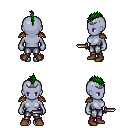
a pixel art fantasy rpg character, female body template, dark elf, purple skin, leather shoulder armor, metal pants, green mohawk hairstyle, iron tiara, brown shoes, dagger, four views (front, back, left, right), 2x2 character sprite sheet, small pixel art, hard edges, no anti-aliasing